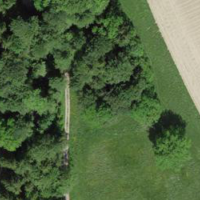
EUNIS habitat code: 41
Species observed at this site:
Geum rivale